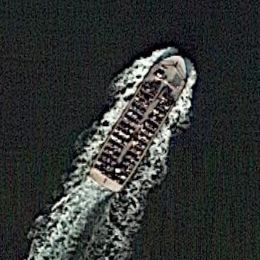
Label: civil